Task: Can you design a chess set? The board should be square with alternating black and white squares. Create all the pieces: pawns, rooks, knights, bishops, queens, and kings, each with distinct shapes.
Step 4092:
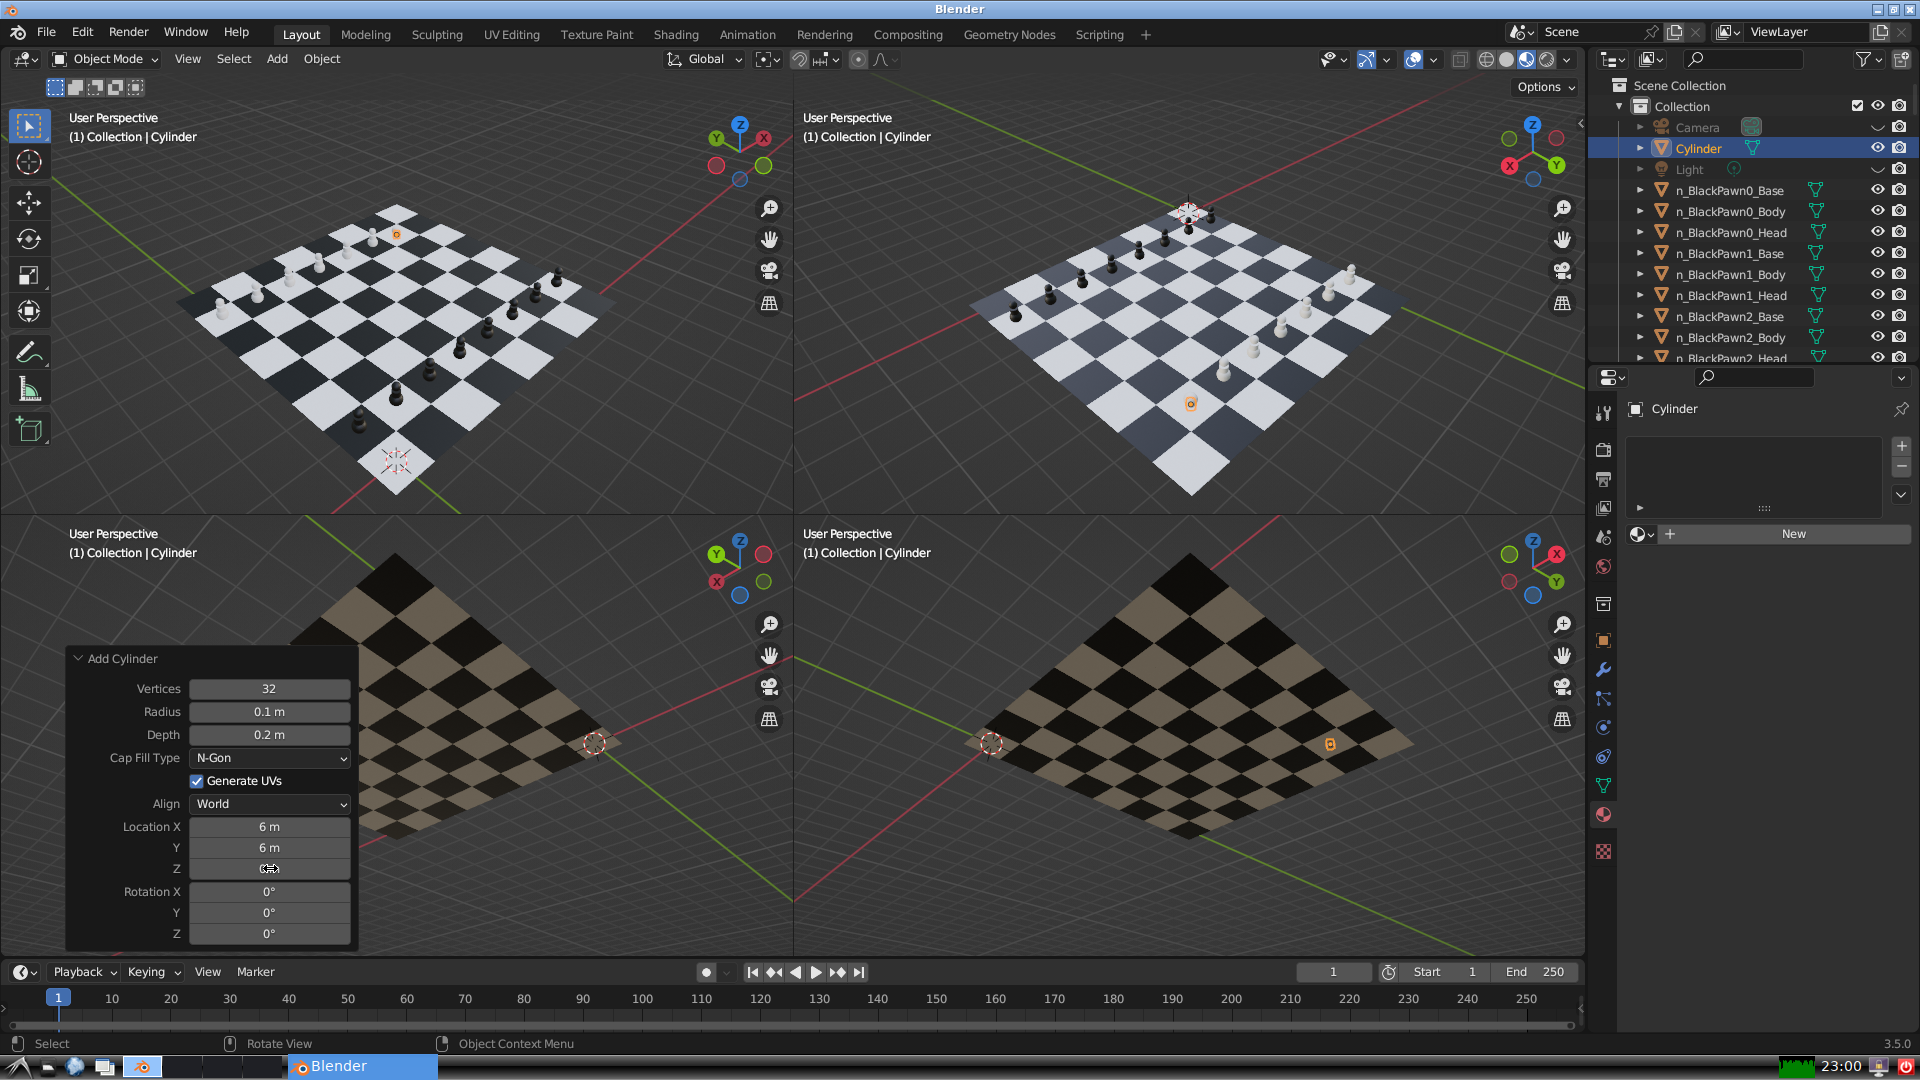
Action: click: no